Question: I am pretty new to python and want to plot a dataset using a histogram and a heatmap below. However, I am a bit confused about
1. How to put a title above both plots and
2. How to insert some text into bots plots
3. How to reference the upper and the lower plot
For my first task I used the 'title' instruction, which inserted a caption in between both plots instead of putting it above both plots
For my second task I used the 'figtext' instruction. However, I could not see the text anywhere in the plot. I played a bit with the x, y and fontsize parameters without any success.
Here is my code:
'''
def drawHeatmap(xDim, yDim, plot, threshold, verbose):
global heatmapList
stableCells = 0
print("
[I] - Plotting Heatmaps ...")
for currentHeatmap in heatmapList:
if -1 in heatmapList[currentHeatmap]:
continue
print("[I] - Plotting heatmap for PUF instance", currentHeatmap,"(",len(heatmapList[currentHeatmap])," values)")
# Convert data to ndarray
#floatMap = list(map(float, currentHeatmap[1]))
myArray = np.array(heatmapList[currentHeatmap]).reshape(xDim,yDim)
# Setup two plots per page
fig, ax = plt.subplots(2)
# Histogram
weights = np.ones_like(heatmapList[currentHeatmap]) / len(heatmapList[currentHeatmap])
hist, bins = np.histogram(heatmapList[currentHeatmap], bins=50, weights=weights)
width = 0.7 * (bins[1] - bins[0])
center = (bins[:-1] + bins[1:]) / 2
ax[0].bar(center, hist, align='center', width=width)
stableCells = calcPercentageStable(threshold, verbose)
plt.figtext(100,100,"!!!!!!!!!!!!!!!!!!!!!!!!!!!!!!!!!!!!!!!!!!!!!!!!!!!!!!!!!!!!!!!!!!!!!!!!!!!!!!!!!!!!!!!!!!!!!!!!!!!!!!!!!!!!!!!!!!!!!!!!!!!!", fontsize=40)
heatmap = ax[1].pcolor(myArray, cmap=plt.cm.Blues, alpha=0.8, vmin=0, vmax=1)
cbar = fig.colorbar(heatmap, shrink=0.8, aspect=10, fraction=.1,pad=.01)
#cbar.ax.tick_params(labelsize=40)
for y in range(myArray.shape[0]):
for x in range(myArray.shape[1]):
plt.text(x + 0.5, y + 0.5, '%.2f' % myArray[y, x],
horizontalalignment='center',
verticalalignment='center',
fontsize=(xDim/yDim)*5
)
#fig = plt.figure()
fig = matplotlib.pyplot.gcf()
fig.set_size_inches(60.5,55.5)
plt.savefig(dataDirectory+"/"+currentHeatmap+".pdf", dpi=800, papertype="a3", format="pdf")
#plt.title("Heatmap for PUF instance "+str(currentHeatmap[0][0])+" ("+str(numberOfMeasurements)+" measurements; "+str(sizeOfMeasurements)+" bytes)")
if plot:
plt.show()
print(" [I] - Done ...")
'''
And here is my current output:
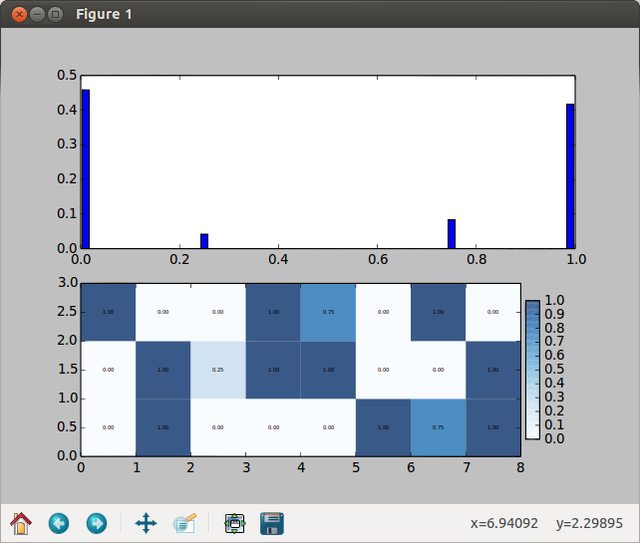
Answer: Perhaps this example will make things easier to understand. Things to note are:
- 'fig.suptitle'- 'ax[i].text(x, y, str)'- 'ax[i]''plt''plt.figtext''ax[0].text'
Try following the example code below, or at least read through it to get a better idea how to use your 'ax' list.
---
'''
import numpy as np
import matplotlib.pyplot as plt
histogram_data = np.random.rand(1000)
heatmap_data = np.random.rand(10, 100)
# Set up figure and axes
fig = plt.figure()
fig.suptitle("These are my two plots")
top_ax = fig.add_subplot(211) #2 rows, 1 col, 1st plot
bot_ax = fig.add_subplot(212) #2 rows, 1 col, 2nd plot
# This is the same as doing 'fig, (top_ax, bot_ax) = plt.subplots(2)'
# Histogram
weights = np.ones_like(histogram_data) / histogram_data.shape[0]
hist, bins = np.histogram(histogram_data, bins=50, weights=weights)
width = 0.7 * (bins[1] - bins[0])
center = (bins[:-1] + bins[1:]) / 2
# Use top_ax to modify anything with the histogram plot
top_ax.bar(center, hist, align='center', width=width)
# ax.text(x, y, str). Make sure x,y are within your plot bounds ((0, 1), (0, .5))
top_ax.text(0.5, 0.5, "Here is text on the top plot", color='r')
# Heatmap
heatmap_params = {'cmap':plt.cm.Blues, 'alpha':0.8, 'vmin':0, 'vmax':1}
# Use bot_ax to modify anything with the heatmap plot
heatmap = bot_ax.pcolor(heatmap_data, **heatmap_params)
cbar = fig.colorbar(heatmap, shrink=0.8, aspect=10, fraction=.1,pad=.01)
# See how it looks
plt.show()
'''